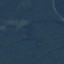
Land use / land cover: Forest